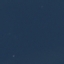
Land use / land cover: SeaLake